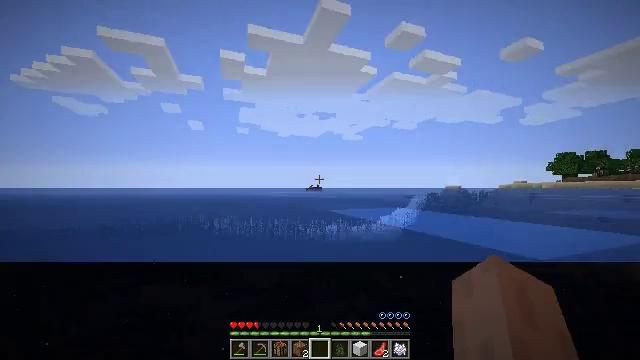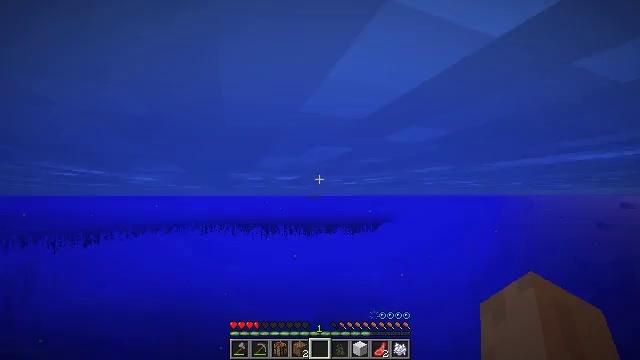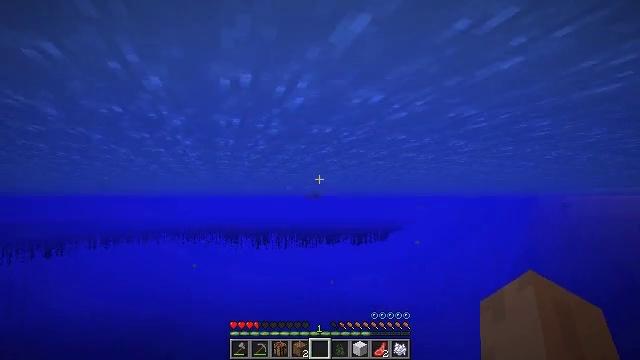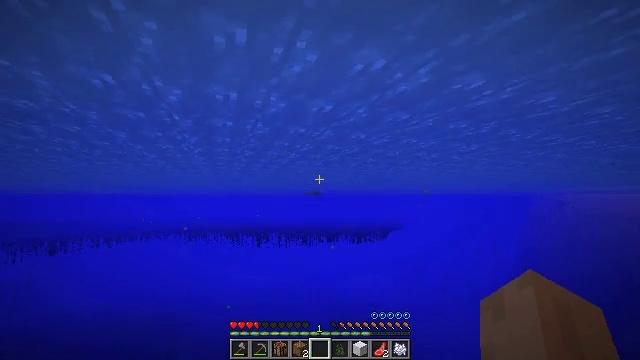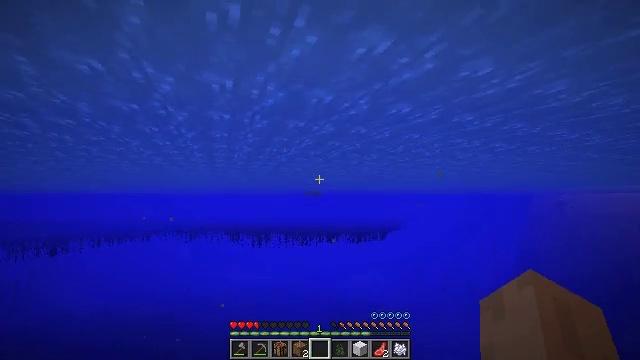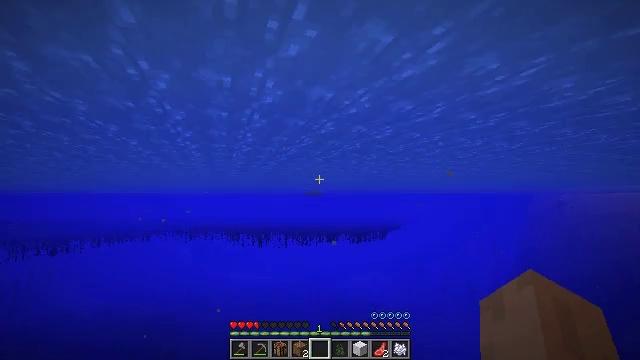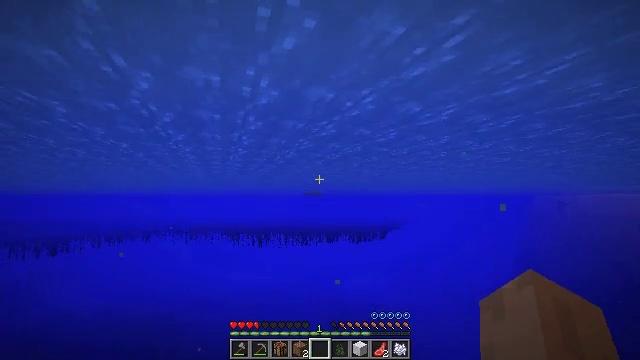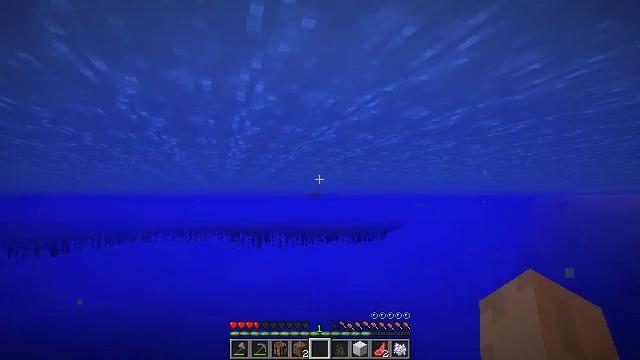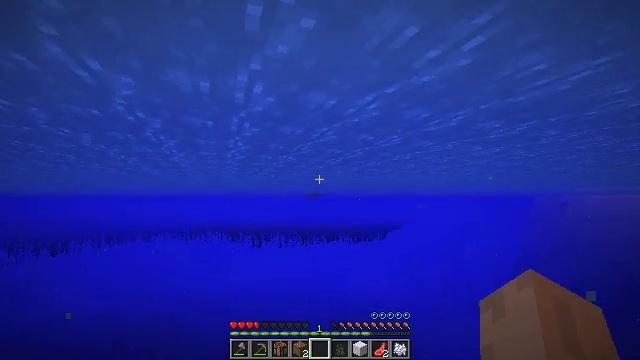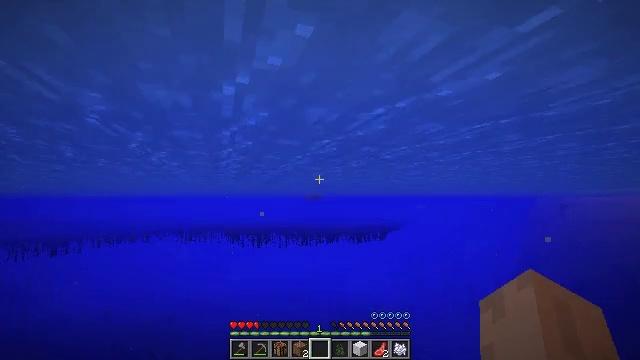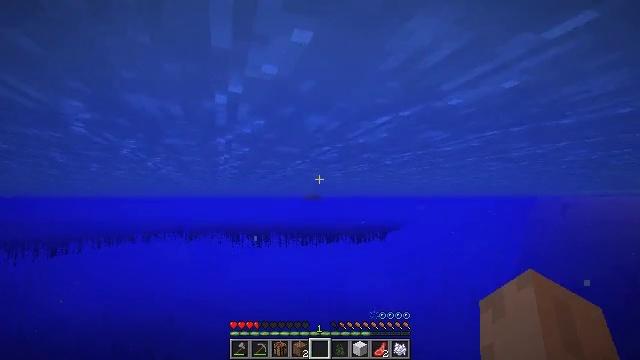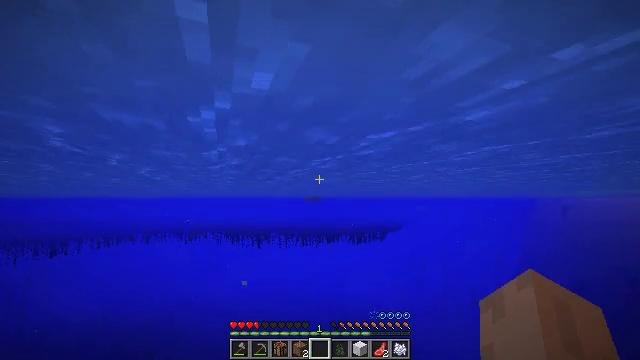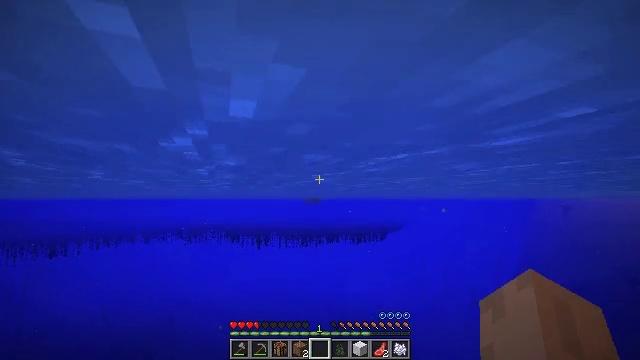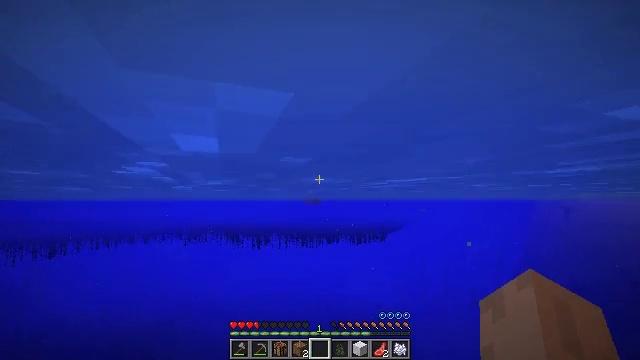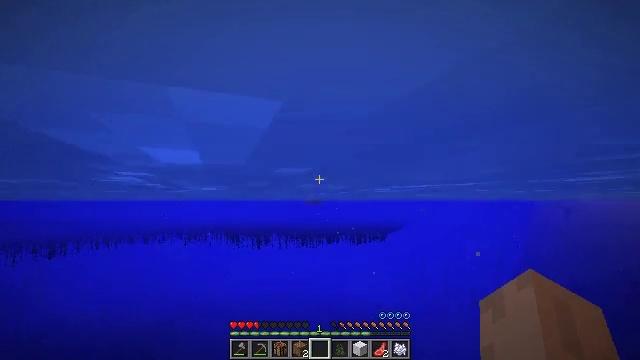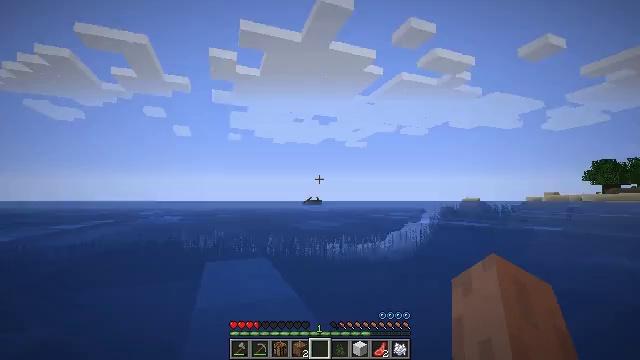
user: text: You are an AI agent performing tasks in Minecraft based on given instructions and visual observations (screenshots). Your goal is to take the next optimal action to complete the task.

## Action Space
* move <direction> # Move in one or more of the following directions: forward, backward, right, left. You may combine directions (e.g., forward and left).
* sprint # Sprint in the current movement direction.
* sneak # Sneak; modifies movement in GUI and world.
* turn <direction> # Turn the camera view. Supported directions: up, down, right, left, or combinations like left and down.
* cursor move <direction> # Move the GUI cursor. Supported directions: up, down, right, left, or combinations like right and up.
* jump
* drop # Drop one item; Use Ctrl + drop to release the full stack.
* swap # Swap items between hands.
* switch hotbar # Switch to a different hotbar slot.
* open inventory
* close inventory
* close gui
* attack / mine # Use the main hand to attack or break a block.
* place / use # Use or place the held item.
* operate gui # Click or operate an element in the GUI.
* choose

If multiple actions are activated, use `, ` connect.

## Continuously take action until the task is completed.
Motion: motion action
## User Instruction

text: Drop a cod.
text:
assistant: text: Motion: move forward, sprint, turn up
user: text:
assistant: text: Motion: move forward, sprint
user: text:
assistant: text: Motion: move forward, sprint
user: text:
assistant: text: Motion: move forward, sprint, jump
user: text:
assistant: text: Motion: move forward, sprint, jump
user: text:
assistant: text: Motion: move forward, sprint, jump
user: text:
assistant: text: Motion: move forward, sprint, jump
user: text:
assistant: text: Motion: move forward, sprint, jump
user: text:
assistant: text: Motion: move forward, sprint, jump
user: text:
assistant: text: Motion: move forward, sprint, jump
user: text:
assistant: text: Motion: move forward, sprint, jump
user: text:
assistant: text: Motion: move forward, sprint
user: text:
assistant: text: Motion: move forward, sprint
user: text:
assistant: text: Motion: move forward, sprint
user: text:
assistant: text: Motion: move forward, sprint
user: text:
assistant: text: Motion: move forward, sprint
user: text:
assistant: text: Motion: move forward, sprint
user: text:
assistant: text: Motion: move forward, sprint
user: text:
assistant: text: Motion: move forward, sprint
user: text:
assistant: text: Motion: move forward, sprint
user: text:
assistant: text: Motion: move forward, sprint
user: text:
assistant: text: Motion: move forward, sprint
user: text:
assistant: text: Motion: move forward, sprint
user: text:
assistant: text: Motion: move forward, sprint
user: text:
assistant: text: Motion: move forward, sprint
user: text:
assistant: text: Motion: move forward, sprint
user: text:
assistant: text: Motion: move forward, sprint
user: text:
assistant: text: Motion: move forward, sprint
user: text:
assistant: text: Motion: move forward, sprint
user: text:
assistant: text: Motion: move forward, sprint